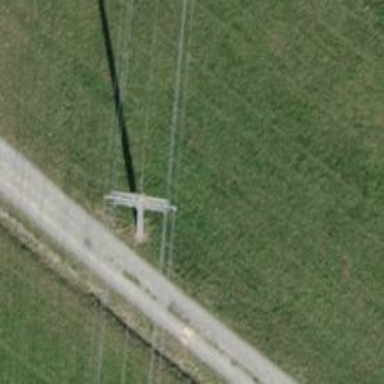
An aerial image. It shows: Power tower.